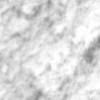
Label: no_change